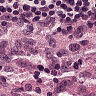
Metastatic tissue present: no